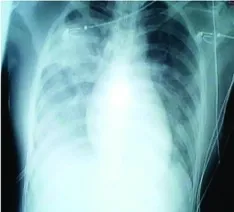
Chest radiographs of index patient with severe acute respiratory syndrome (SARS). Day 13.
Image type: radiology (x_ray)